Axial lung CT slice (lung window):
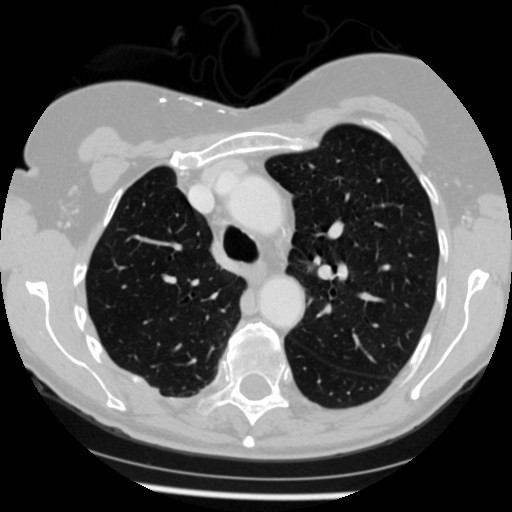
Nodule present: no